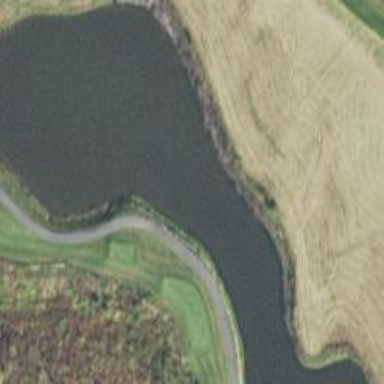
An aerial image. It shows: Water hazard on golf course.